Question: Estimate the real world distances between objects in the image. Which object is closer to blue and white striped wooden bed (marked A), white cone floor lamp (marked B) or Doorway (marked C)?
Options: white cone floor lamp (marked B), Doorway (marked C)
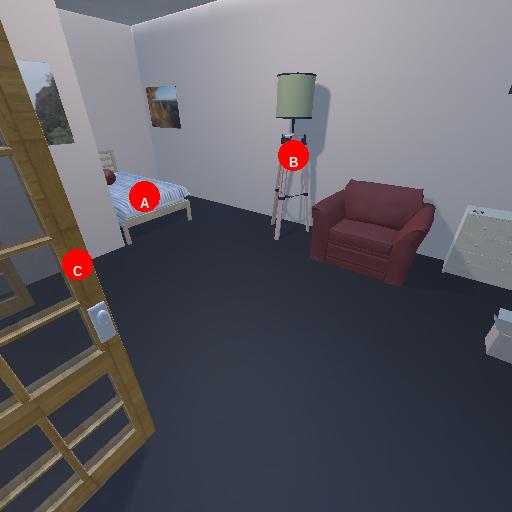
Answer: white cone floor lamp (marked B)